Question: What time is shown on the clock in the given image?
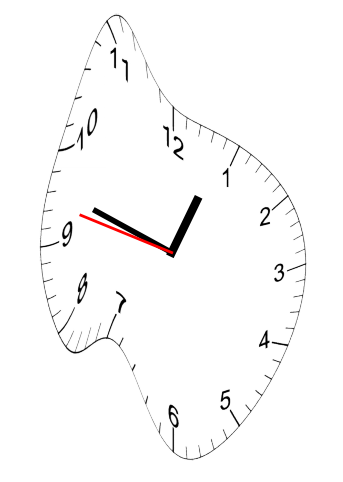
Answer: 12:47:47